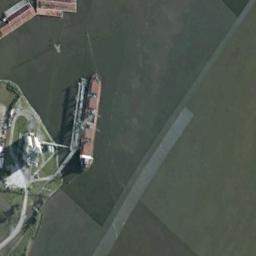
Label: ship